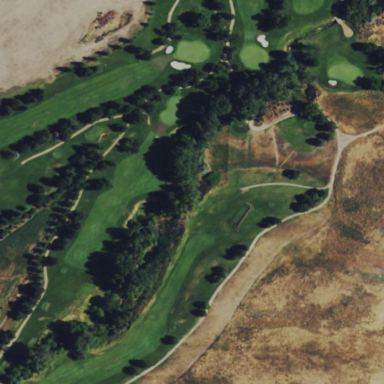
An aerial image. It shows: Scenic view of water hazard on golf course. The natural water feature adds beauty to the landscape.